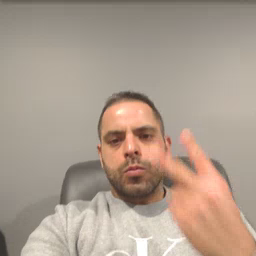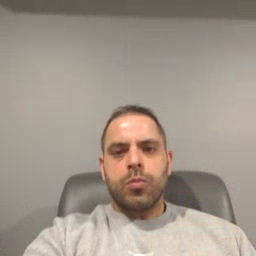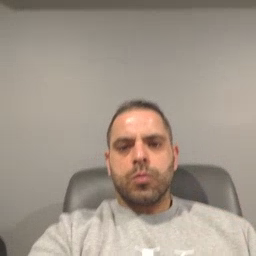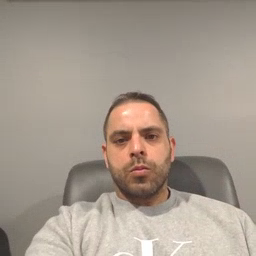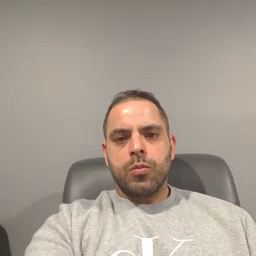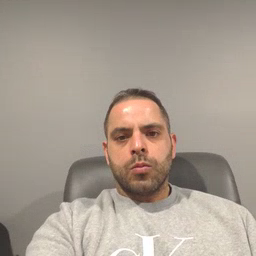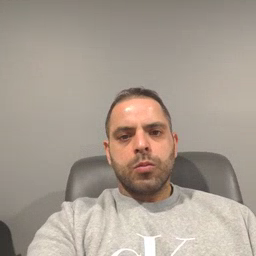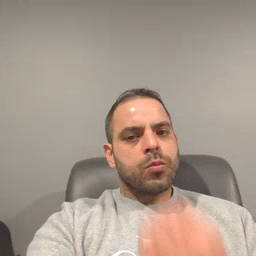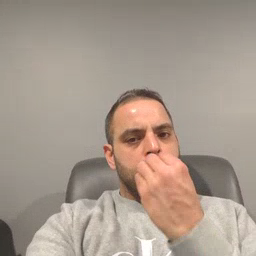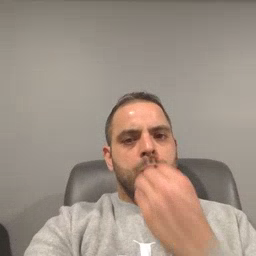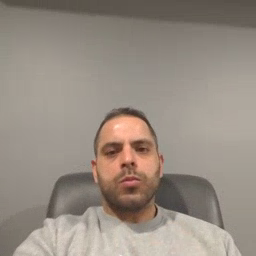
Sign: snack